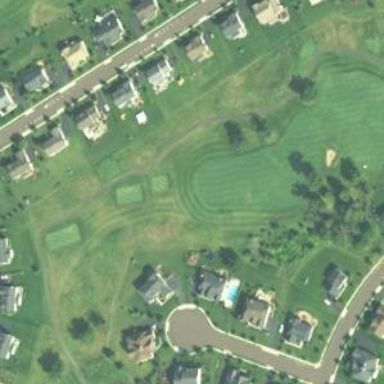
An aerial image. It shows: Rough area in golf course.